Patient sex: M
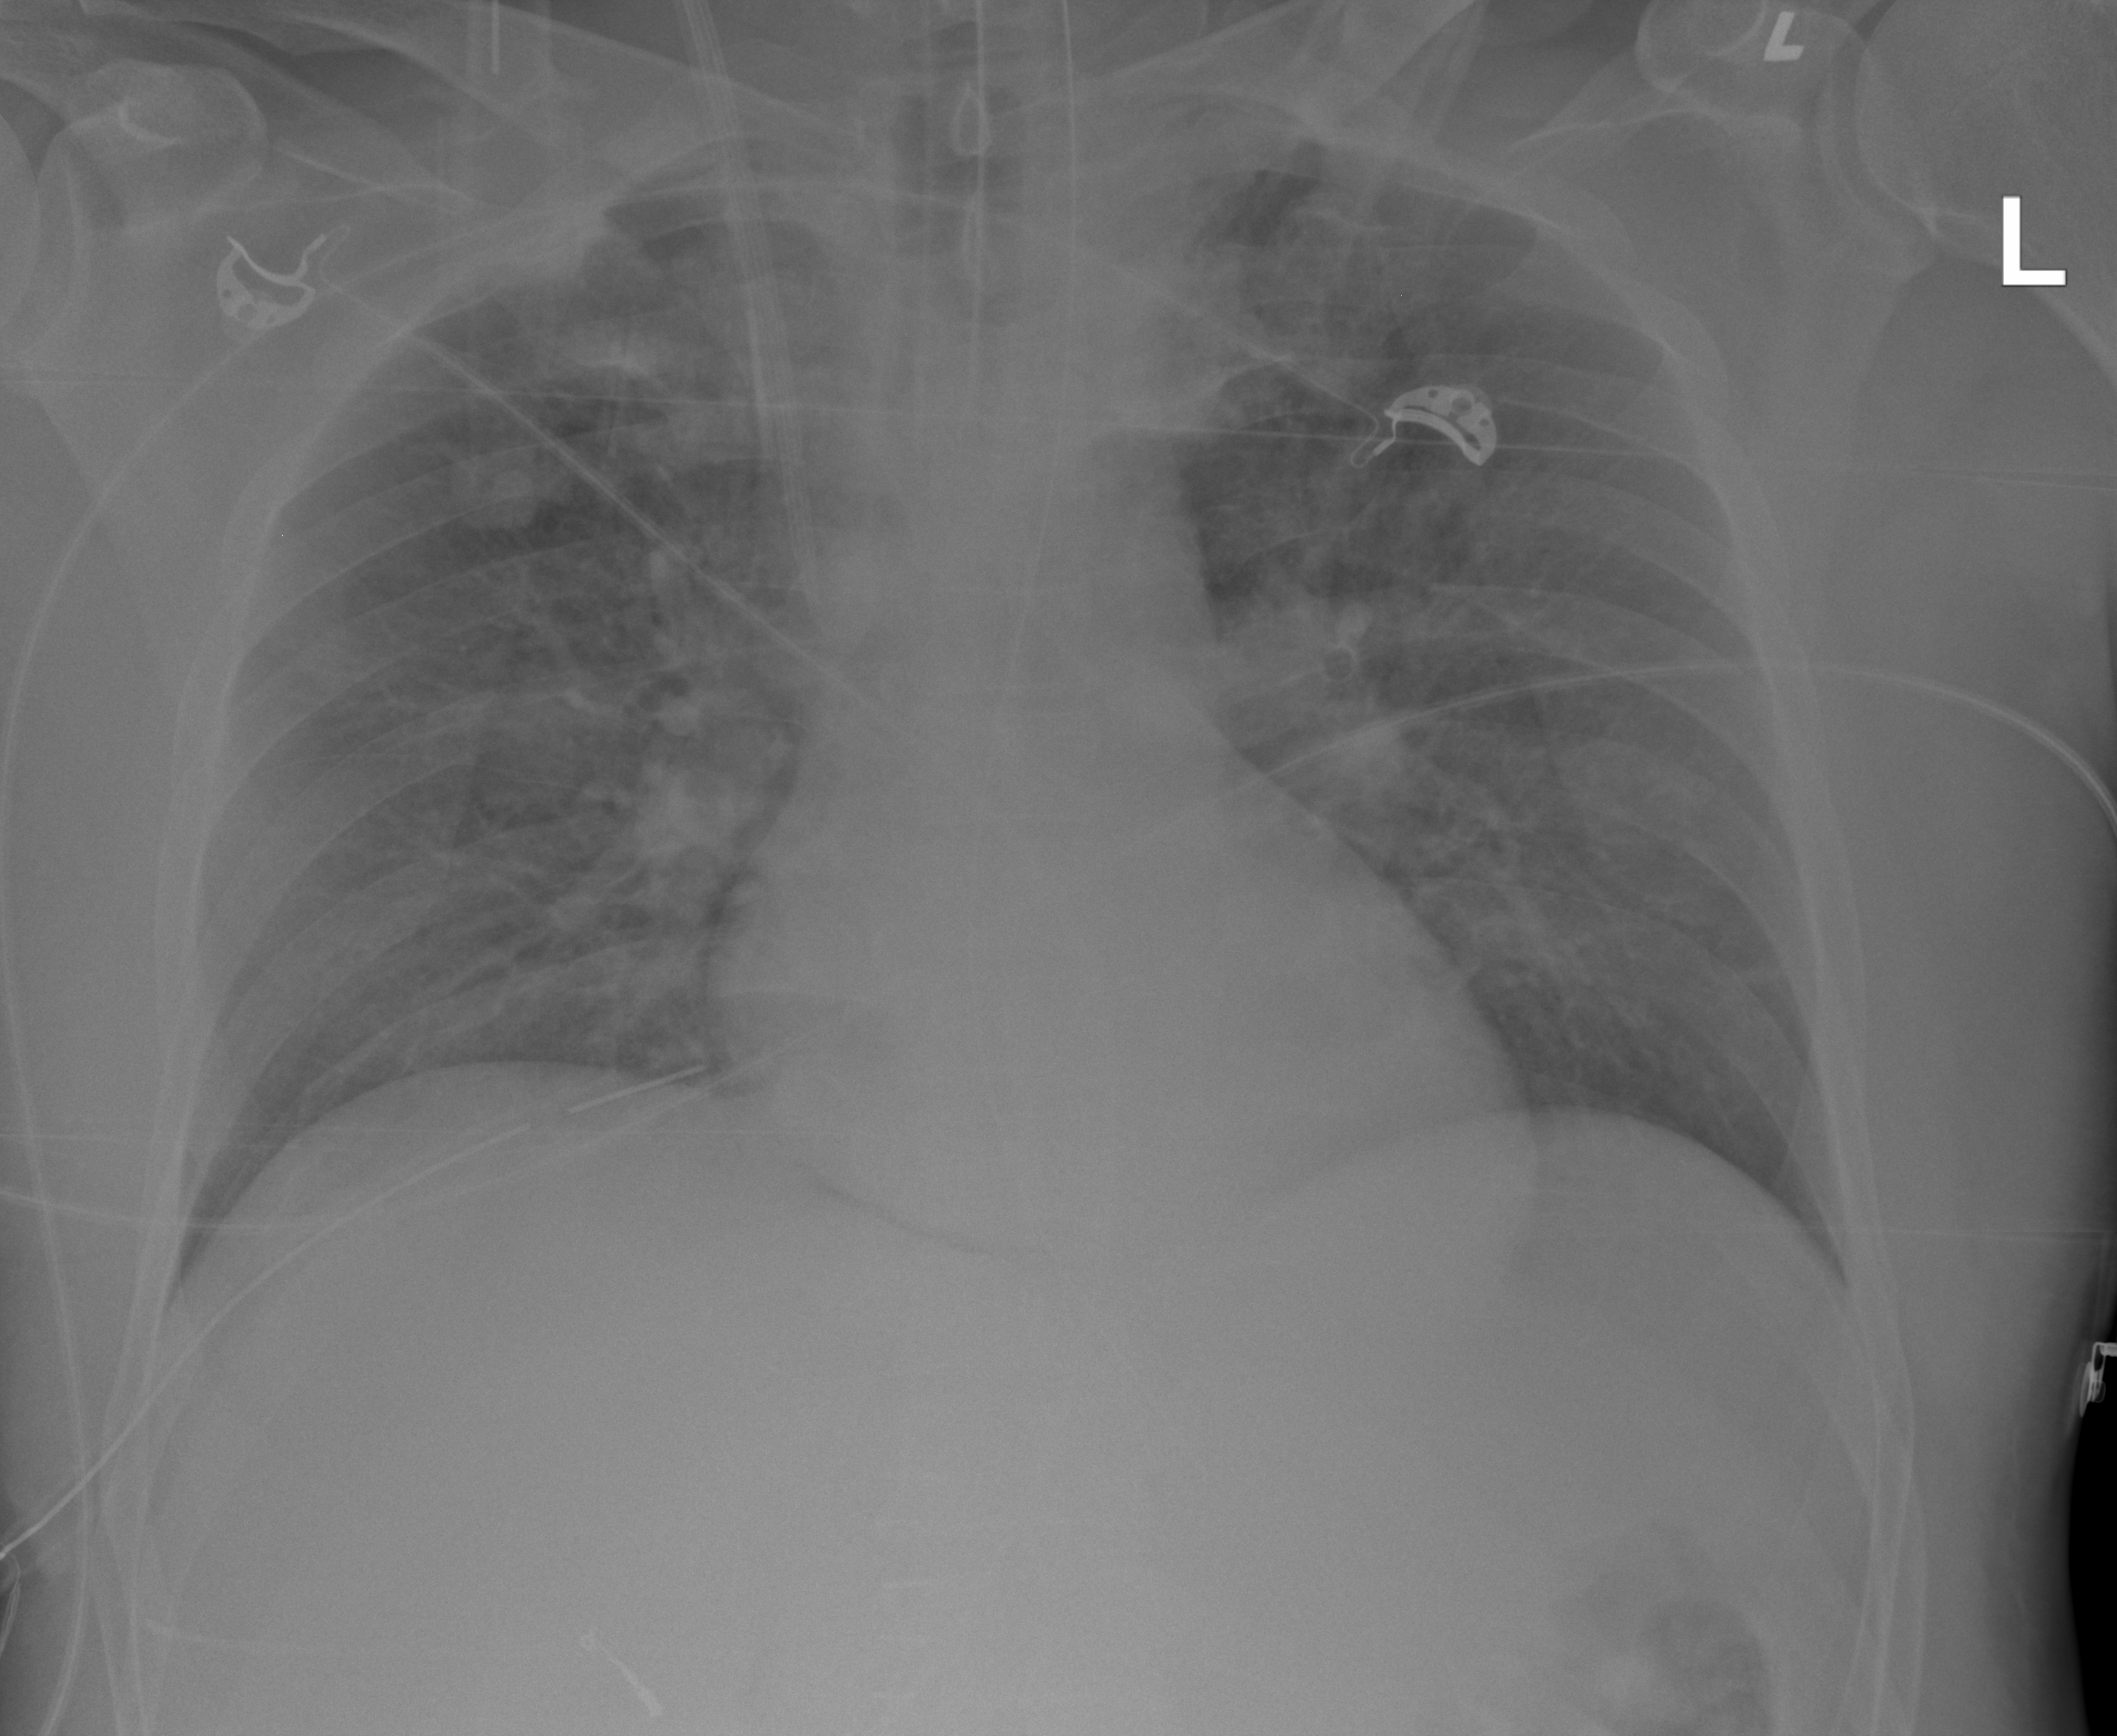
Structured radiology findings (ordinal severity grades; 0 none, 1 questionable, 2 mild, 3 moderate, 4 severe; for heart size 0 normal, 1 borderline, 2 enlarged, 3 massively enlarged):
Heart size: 0
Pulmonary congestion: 0
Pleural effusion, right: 0
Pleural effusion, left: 0
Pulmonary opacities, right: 0
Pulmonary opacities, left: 0
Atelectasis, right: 0
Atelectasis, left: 0